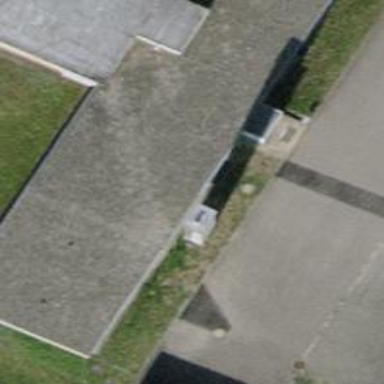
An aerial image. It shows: Chimney that is man-made.